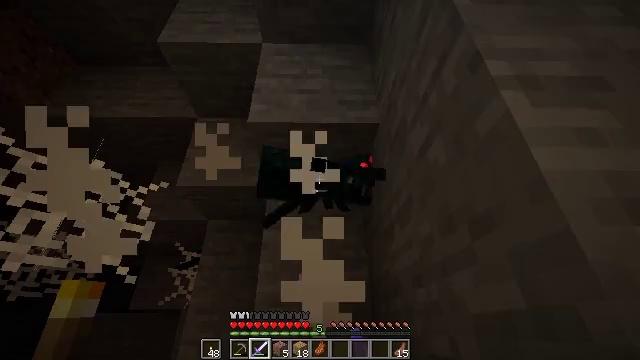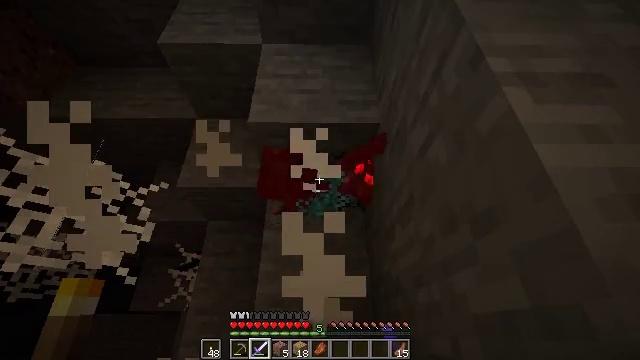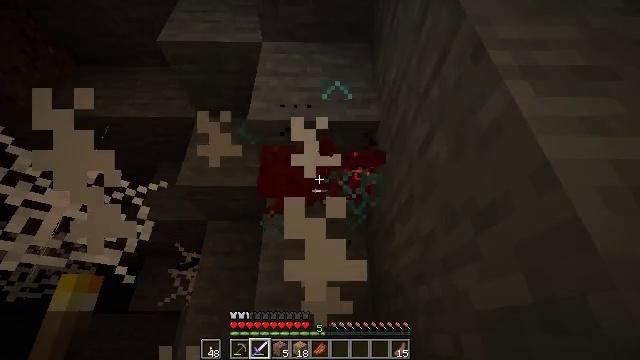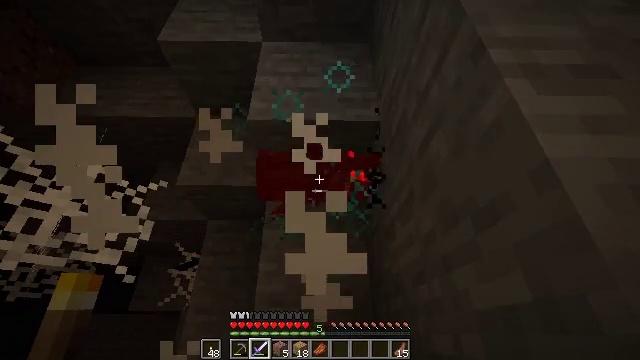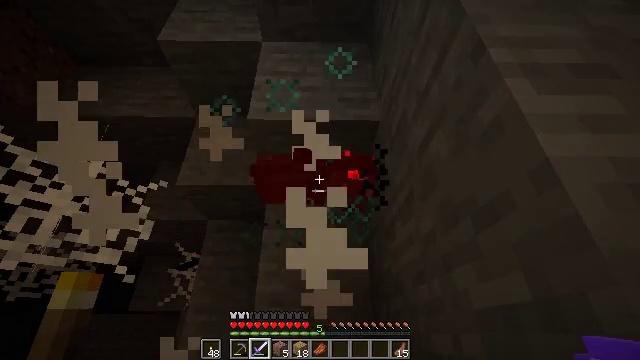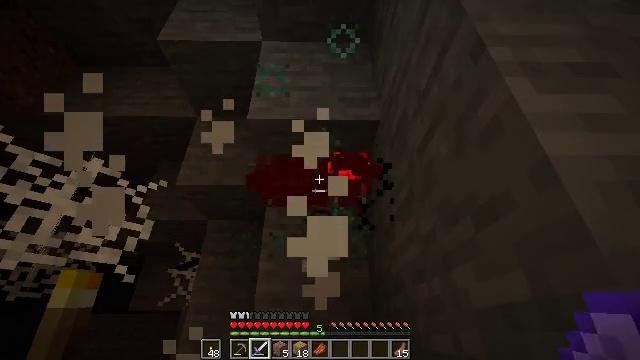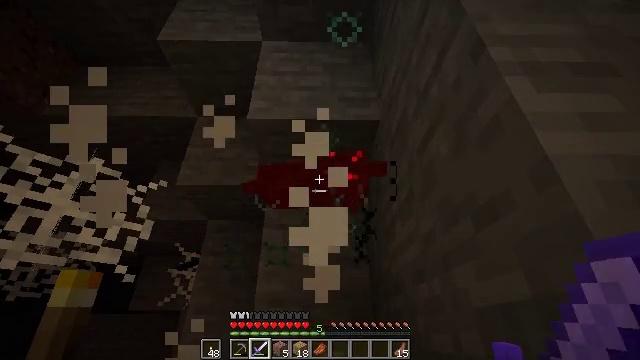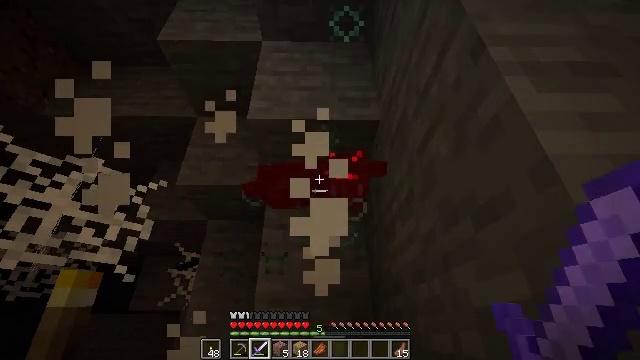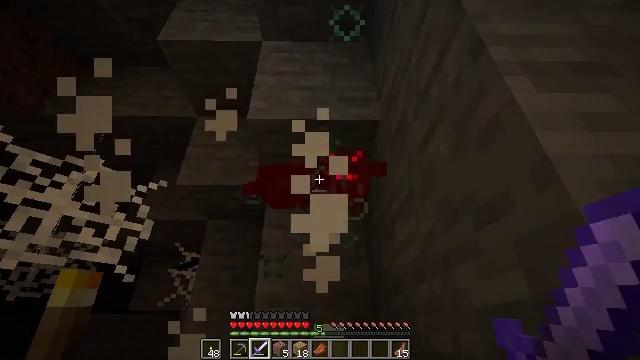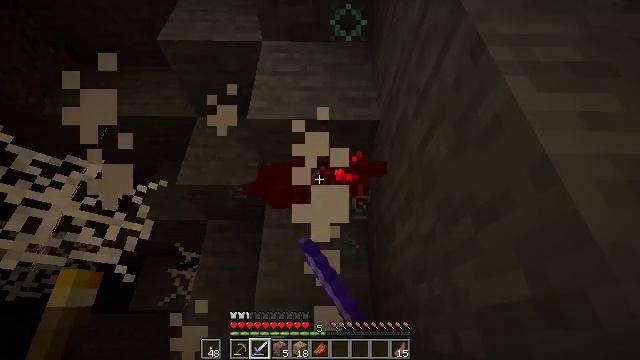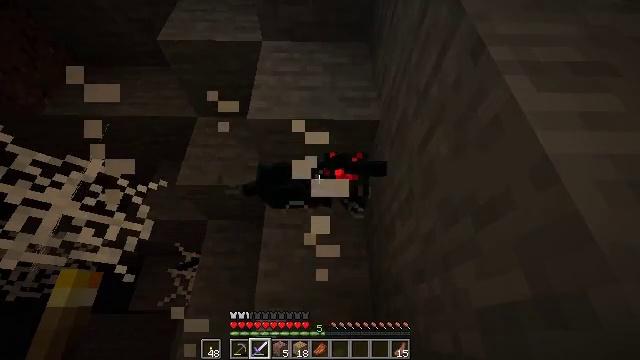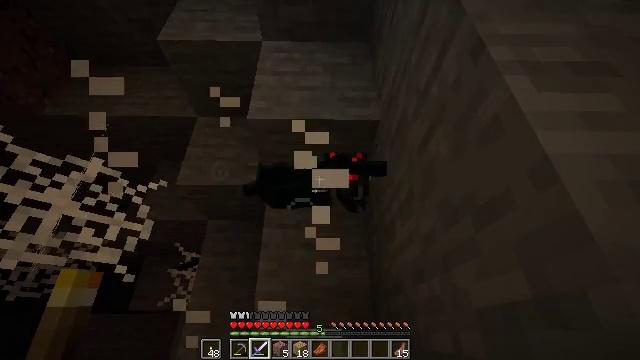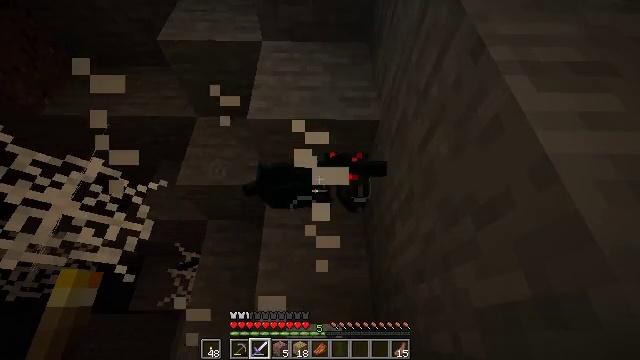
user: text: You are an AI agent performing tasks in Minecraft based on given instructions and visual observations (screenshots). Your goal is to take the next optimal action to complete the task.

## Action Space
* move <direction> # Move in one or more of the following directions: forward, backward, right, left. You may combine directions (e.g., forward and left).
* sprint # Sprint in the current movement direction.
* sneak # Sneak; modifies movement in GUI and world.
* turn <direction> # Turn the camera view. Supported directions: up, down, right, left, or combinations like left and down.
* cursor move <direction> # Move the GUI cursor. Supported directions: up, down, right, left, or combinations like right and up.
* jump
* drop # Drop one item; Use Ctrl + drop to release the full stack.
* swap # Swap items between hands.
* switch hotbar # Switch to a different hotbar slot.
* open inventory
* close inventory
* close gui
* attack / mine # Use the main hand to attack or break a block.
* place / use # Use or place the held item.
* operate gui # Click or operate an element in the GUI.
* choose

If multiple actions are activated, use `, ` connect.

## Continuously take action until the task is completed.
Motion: motion action
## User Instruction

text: Combat the cave spider.
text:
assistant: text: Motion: no_op
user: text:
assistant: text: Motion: no_op
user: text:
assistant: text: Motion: no_op
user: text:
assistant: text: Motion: no_op
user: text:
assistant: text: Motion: no_op
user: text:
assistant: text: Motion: no_op
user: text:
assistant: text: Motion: no_op
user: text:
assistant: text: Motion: attack / mine
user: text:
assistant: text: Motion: attack / mine
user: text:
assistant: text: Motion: attack / mine
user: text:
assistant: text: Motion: attack / mine
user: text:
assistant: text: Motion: no_op
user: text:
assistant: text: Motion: no_op